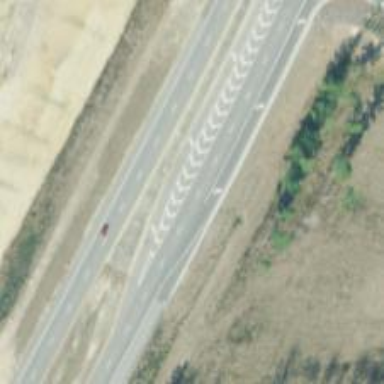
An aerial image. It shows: Primary link highway.